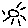
Label: sun